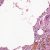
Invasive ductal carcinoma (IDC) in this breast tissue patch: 0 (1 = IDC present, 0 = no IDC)